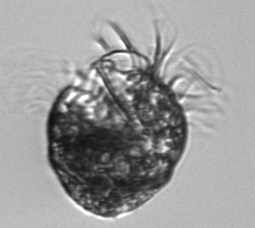
Label: Strombidium_capitatum